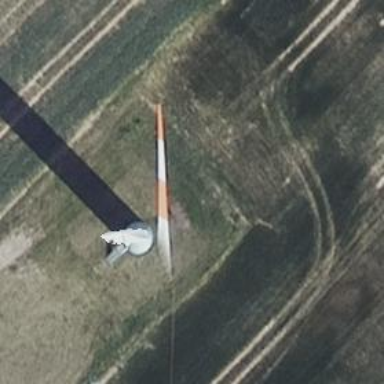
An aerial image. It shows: Wind generator powered by Vestas horizontal axis wind turbine.